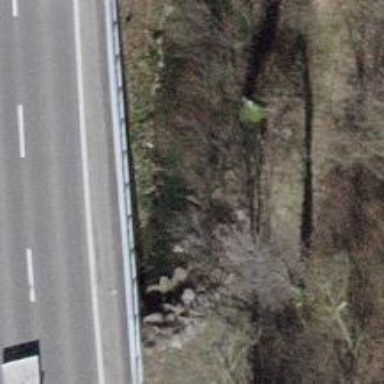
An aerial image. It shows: Culvert tunnel.